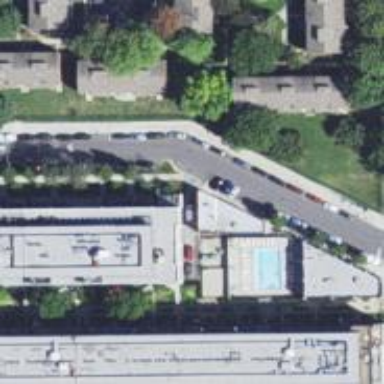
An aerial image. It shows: Residential road with separate sidewalk.